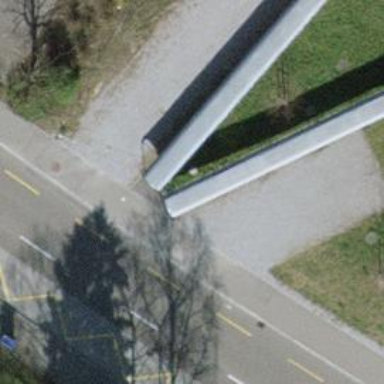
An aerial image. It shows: Footway made of concrete plates.